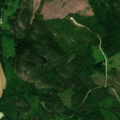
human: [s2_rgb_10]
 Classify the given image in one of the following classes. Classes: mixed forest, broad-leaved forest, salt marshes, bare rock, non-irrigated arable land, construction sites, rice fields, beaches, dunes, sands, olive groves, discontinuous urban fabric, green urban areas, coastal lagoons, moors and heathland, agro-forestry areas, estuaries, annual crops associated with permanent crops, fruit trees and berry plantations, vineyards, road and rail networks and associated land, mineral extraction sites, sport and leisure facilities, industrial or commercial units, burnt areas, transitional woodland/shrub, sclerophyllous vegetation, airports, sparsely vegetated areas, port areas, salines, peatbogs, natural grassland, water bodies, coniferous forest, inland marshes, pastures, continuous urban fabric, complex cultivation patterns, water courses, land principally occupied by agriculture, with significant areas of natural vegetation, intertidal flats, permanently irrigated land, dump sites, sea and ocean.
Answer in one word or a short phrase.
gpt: coniferous forest, mixed forest, transitional woodland/shrub